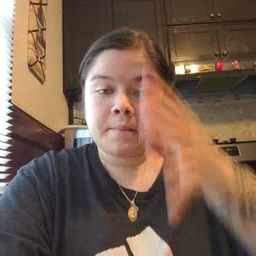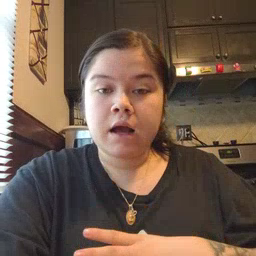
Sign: man